Question: I've been using a brute force line of code doing a two-column match, looking something like this:
'''
For K = 1 To TPrice.ListRows.Count
If TPrice.DataBodyRange(K, 2).Value = str3 And TPrice.DataBodyRange(K, 3).Value = project_name Then
r = K + 2
Exit For
End If
Next K
'''
Where the variable str3 is non-unique on column 2, and the variable project_name is also non-unique on column 3. But are 'matched' when they are on the same row. The data set could be something like:

where I would like to match john smith for instance, and the return value would be table row 3, or row number 4. But obviously, the data set is going to be a lot bigger and I'll have to ply some data off the other columns in the same row, for instance, john smith's employment history etc.
I've been most recently exposed to some array knowledge (Thank you Ralph!) and contemplating one like this:
'''
Public Sub Finding_John_Smith()
Dim vArr As Variant
Dim lCount As Long
Dim V As Long
vArr = ThisWorkbook.Worksheets("names").ListObjects(1).DataBodyRange.Value2
For lCount = LBound(vArr) To UBound(vArr)
Select Case vArr(lCount, 1)
Case "john"
If vArr(lCount, 2) = "Smith" Then
MsgBox "you found a match!"
V = lCount
End If
Case Else
MsgBox "name cannot be found!"
End Select
Next lCount
End Sub
'''
I was just wondering among you experts out there which one might be faster, or any personal recommendations you might have! Thank you so much for your time.
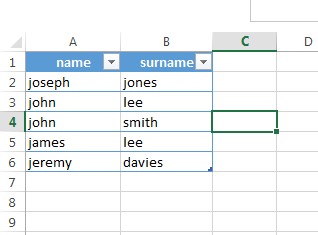
Answer: You could adapt the following to get something that works...
'''
Dim FullName As String: FullName = "John Smith"
Dim tbl As ListObject: Set tbl = ActiveSheet.ListObjects("Table1")
Dim SearchArr() As String: SearchArr = Split(FullName, " ")
Application.Goto tbl
With tbl
.Range.AutoFilter Field:=1, Criteria1:=SearchArr(0)
.Range.AutoFilter Field:=2, Criteria1:=SearchArr(1)
Dim Rng As Range: Set Rng = tbl.DataBodyRange.SpecialCells(xlCellTypeVisible)
.Range.AutoFilter Field:=1
.Range.AutoFilter Field:=2
End With
'''